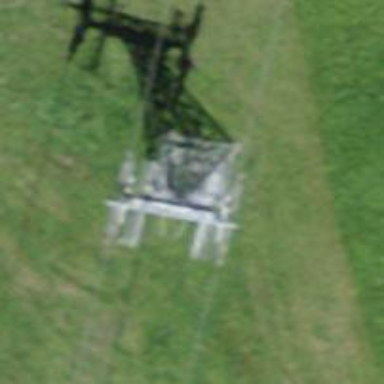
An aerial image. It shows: Pylon for aerialway.